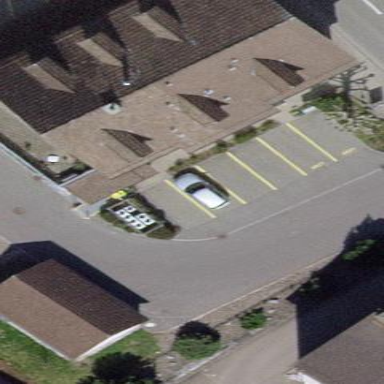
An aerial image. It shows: Supermarket located in building.